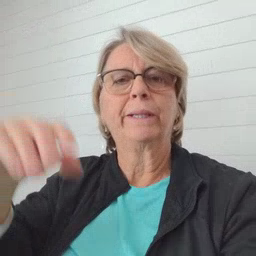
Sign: cowboy